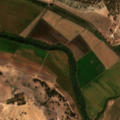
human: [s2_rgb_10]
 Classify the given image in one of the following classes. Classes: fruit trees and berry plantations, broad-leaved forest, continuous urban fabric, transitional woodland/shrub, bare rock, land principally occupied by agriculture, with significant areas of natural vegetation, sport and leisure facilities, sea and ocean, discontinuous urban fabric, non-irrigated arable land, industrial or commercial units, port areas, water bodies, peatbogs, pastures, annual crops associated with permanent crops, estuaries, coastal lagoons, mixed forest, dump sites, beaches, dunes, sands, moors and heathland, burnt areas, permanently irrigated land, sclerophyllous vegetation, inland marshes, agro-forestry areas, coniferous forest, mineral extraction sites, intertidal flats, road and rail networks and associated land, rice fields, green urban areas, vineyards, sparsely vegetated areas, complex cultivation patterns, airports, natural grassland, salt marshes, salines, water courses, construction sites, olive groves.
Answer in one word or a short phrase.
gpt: rice fields, pastures, mixed forest